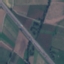
Land use / land cover: Highway